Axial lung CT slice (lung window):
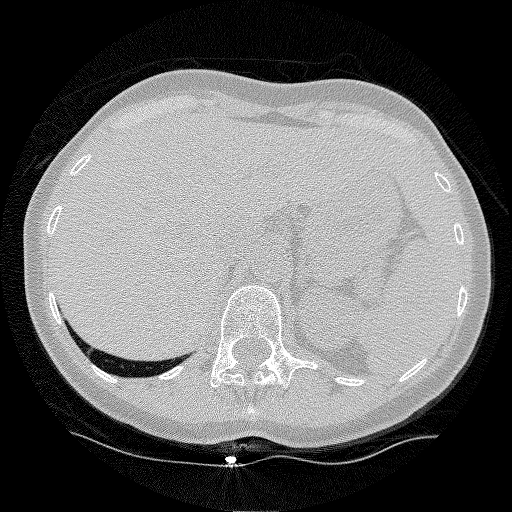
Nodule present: no